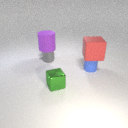
small green metal cube to the right of small gray metal cylinder